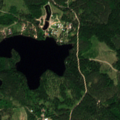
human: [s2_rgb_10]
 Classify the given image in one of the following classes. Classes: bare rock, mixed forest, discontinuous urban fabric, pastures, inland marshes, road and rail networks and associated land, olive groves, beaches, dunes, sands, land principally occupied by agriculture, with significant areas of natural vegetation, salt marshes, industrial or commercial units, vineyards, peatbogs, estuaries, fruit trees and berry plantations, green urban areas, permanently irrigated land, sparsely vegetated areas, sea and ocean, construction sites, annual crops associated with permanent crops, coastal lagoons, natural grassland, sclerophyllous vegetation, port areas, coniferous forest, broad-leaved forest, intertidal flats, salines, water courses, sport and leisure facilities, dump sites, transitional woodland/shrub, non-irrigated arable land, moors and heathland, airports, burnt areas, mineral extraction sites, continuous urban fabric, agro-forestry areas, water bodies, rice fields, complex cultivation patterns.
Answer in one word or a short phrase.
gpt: coniferous forest, mixed forest, water bodies